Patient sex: M
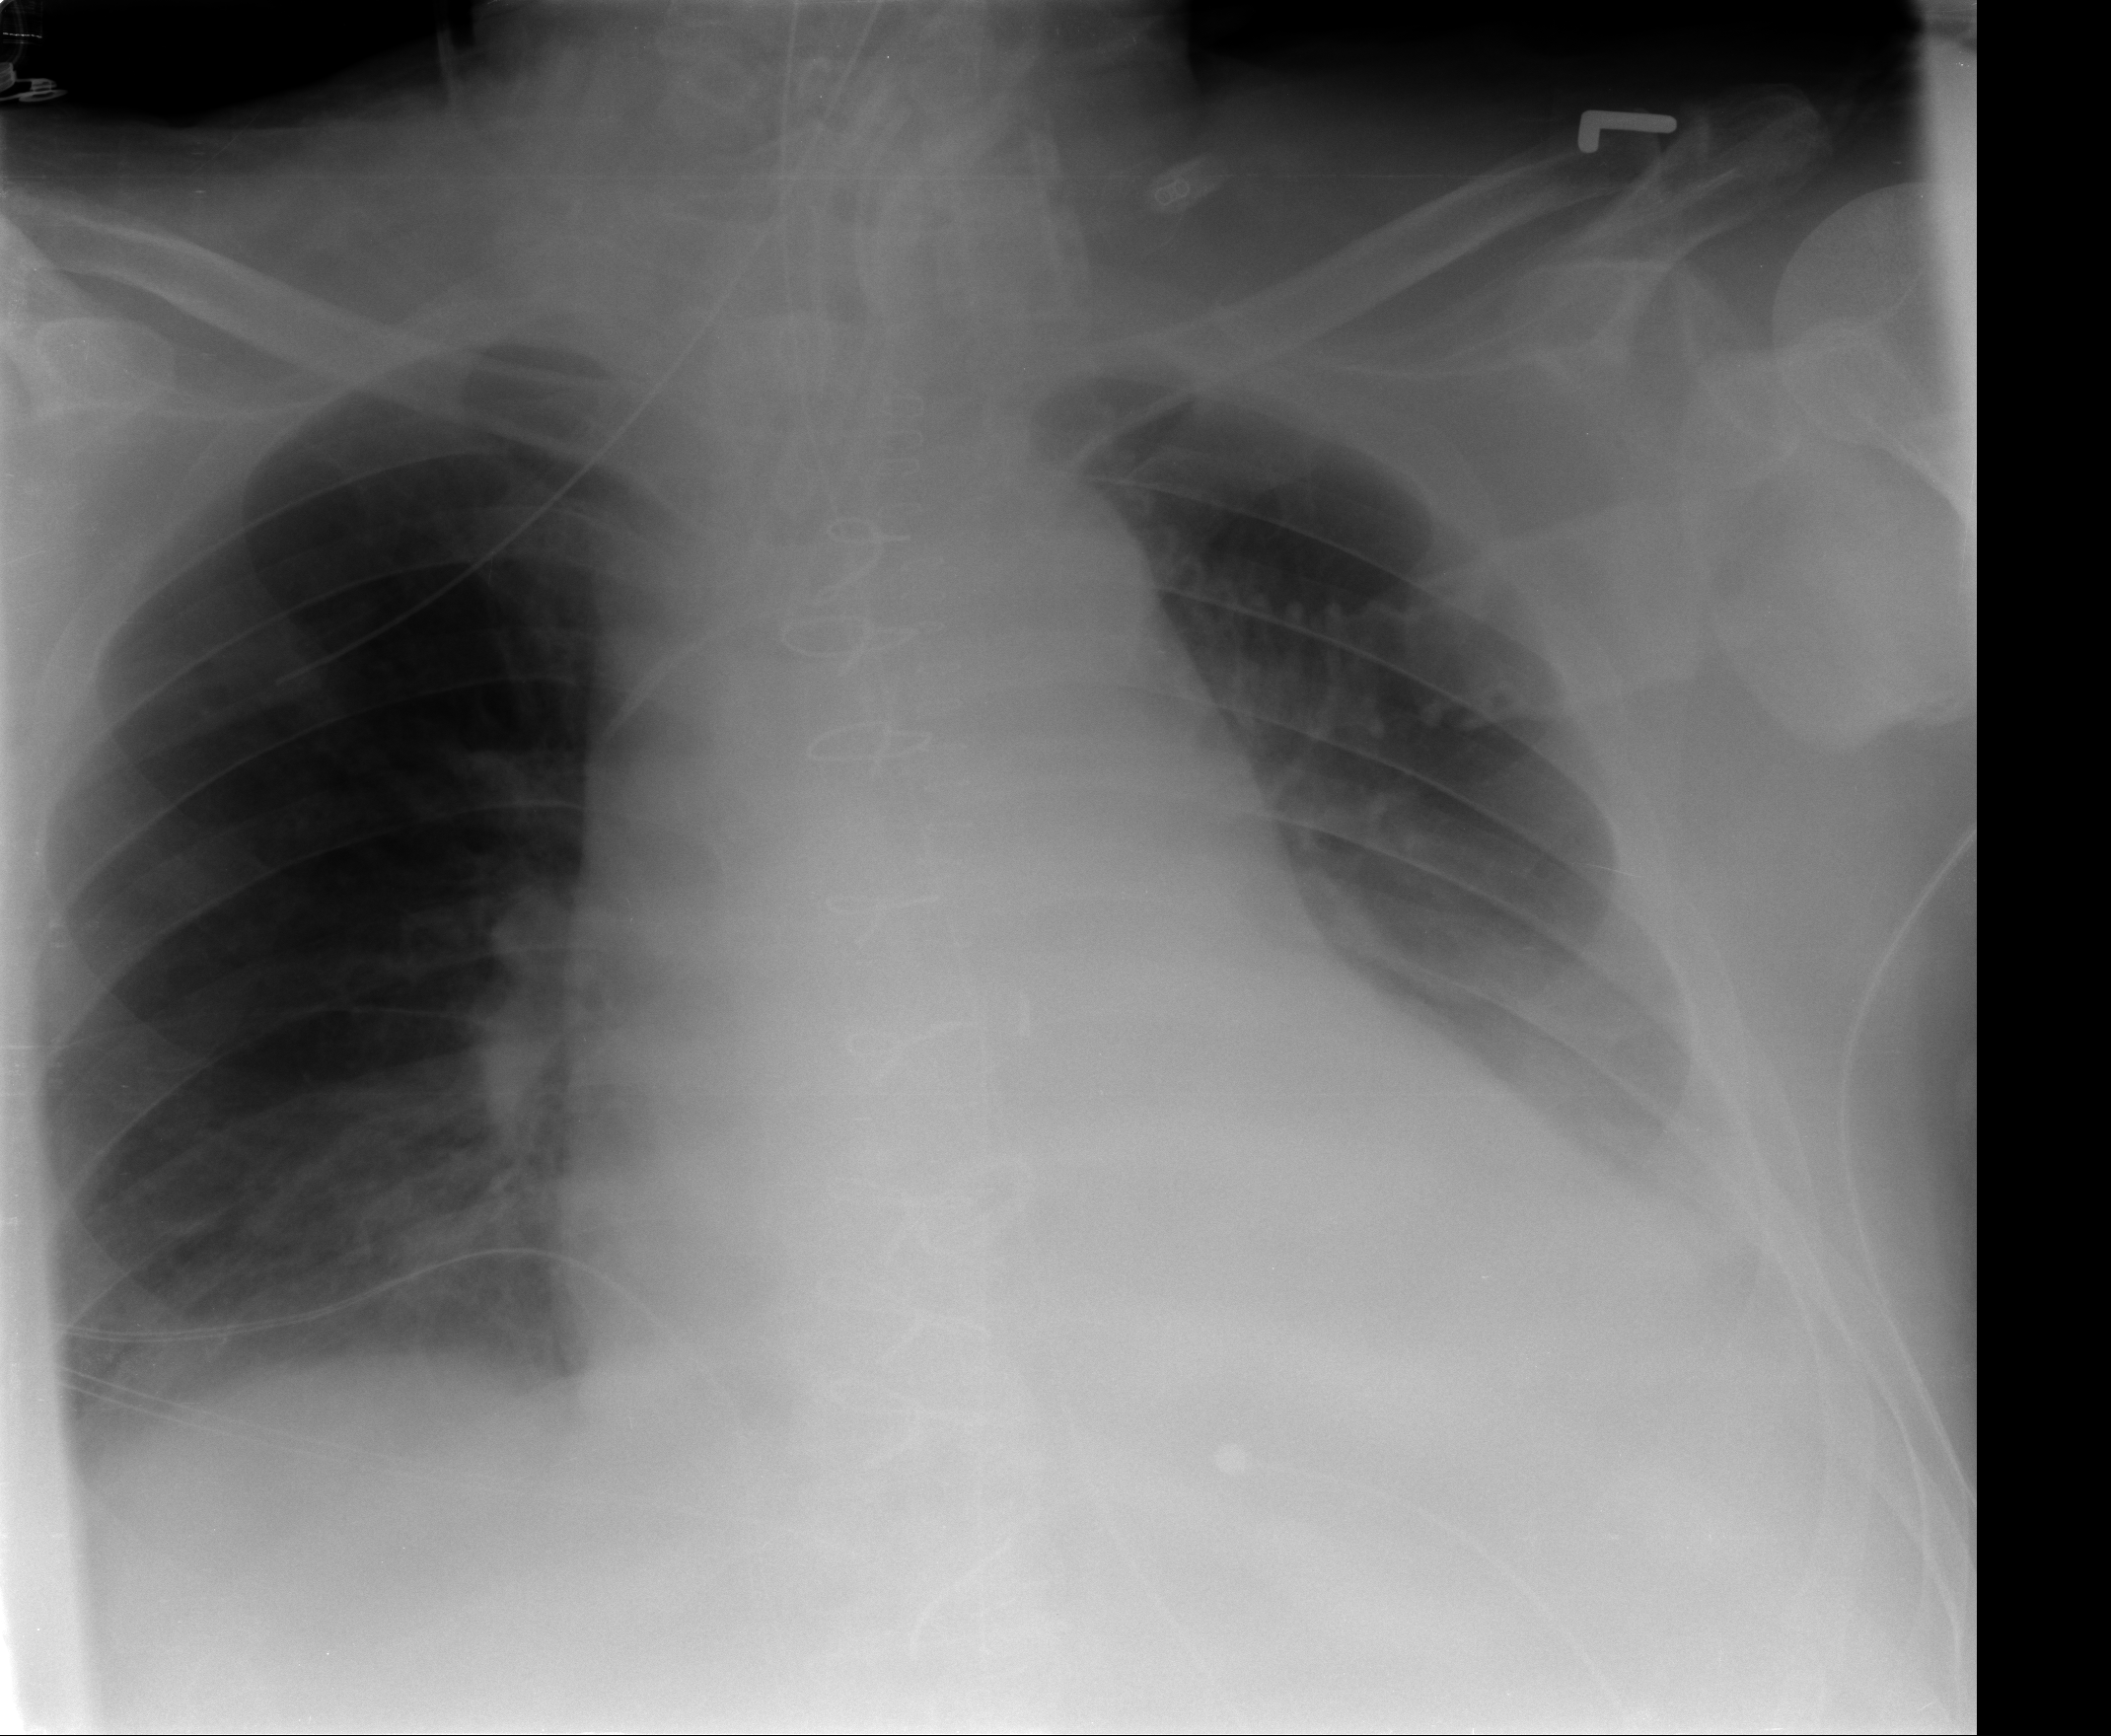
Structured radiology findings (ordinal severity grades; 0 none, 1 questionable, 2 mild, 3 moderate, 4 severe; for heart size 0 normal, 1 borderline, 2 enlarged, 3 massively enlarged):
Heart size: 2
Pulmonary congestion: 0
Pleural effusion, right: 0
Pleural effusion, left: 2
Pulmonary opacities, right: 0
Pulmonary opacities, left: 0
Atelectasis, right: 2
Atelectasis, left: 2